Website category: university
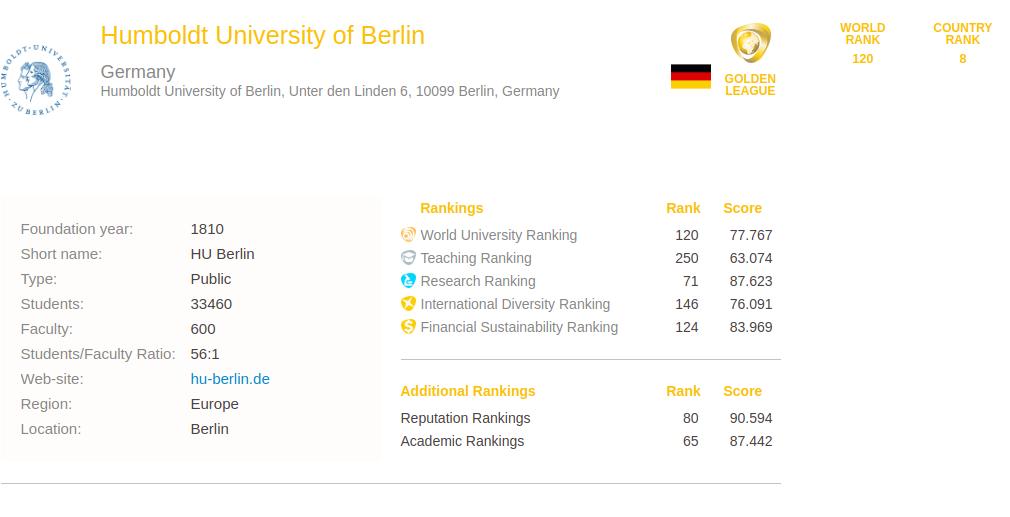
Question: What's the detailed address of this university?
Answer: Humboldt University of Berlin, Unter den Linden 6, 10099 Berlin, Germany

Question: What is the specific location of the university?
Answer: Humboldt University of Berlin, Unter den Linden 6, 10099 Berlin, Germany

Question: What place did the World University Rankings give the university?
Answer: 120

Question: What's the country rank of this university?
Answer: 8

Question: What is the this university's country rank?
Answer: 8

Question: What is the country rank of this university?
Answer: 8

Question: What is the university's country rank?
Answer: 8

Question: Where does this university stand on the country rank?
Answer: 8

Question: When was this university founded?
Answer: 1810

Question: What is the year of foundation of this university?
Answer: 1810

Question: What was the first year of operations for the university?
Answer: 1810

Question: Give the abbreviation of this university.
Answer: HU Berlin

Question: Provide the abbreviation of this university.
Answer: HU Berlin

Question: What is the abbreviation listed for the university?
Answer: HU Berlin

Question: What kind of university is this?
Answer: Public

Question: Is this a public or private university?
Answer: Public

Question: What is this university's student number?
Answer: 33460

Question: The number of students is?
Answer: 33460

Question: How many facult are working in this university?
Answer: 600

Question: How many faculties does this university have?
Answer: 600

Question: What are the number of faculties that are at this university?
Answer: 600

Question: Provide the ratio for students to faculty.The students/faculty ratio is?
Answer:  56 : 1

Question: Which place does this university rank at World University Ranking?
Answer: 120

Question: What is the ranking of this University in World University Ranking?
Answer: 120

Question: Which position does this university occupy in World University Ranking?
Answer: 120

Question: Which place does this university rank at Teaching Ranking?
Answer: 250

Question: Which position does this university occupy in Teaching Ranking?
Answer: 250

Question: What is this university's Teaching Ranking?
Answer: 250

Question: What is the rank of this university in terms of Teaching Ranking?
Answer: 250

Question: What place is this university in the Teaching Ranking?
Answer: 250

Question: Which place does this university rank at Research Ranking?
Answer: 71

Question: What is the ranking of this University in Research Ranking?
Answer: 71

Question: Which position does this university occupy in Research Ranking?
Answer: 71

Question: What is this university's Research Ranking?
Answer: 71

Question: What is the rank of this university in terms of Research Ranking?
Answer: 71

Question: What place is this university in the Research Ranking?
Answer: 71

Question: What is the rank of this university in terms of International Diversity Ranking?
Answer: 146

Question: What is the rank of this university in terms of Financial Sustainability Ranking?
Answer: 124

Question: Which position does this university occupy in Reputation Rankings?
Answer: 80

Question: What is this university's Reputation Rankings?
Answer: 80

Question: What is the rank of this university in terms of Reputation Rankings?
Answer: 80

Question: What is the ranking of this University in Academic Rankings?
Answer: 65

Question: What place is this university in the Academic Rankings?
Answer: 65

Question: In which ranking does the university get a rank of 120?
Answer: World University Ranking

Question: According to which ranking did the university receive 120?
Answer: World University Ranking

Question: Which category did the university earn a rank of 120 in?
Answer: World University Ranking

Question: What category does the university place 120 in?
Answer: World University Ranking

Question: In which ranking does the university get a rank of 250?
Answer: Teaching Ranking

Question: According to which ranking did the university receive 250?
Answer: Teaching Ranking

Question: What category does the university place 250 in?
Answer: Teaching Ranking

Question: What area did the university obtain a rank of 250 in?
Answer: Teaching Ranking

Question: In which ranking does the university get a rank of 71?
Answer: Research Ranking

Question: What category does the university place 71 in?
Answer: Research Ranking

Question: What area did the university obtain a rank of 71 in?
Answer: Research Ranking

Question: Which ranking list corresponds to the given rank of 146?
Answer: International Diversity Ranking

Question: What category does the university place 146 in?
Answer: International Diversity Ranking

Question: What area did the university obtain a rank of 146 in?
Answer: International Diversity Ranking

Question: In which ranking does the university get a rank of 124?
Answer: Financial Sustainability Ranking

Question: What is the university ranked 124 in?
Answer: Financial Sustainability Ranking

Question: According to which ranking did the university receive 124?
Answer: Financial Sustainability Ranking

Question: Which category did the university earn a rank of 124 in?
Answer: Financial Sustainability Ranking

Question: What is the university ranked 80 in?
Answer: Reputation Rankings

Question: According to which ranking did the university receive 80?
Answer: Reputation Rankings

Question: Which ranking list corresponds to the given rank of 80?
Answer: Reputation Rankings